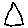
Label: triangle